Question: I am trying to make a xml activity as shown below in image in graphical layout.
Like in graphical layout shown on left

The spinner i made is taking whole space till the bottom of the activity due to which the button made disappears.
XML File:-
'''
<?xml version="1.0" encoding="utf-8"?>
<RelativeLayout xmlns:android="http://schemas.android.com/apk/res/android"
android:layout_width="match_parent"
android:paddingBottom="2dp"
android:paddingLeft="12dp"
android:paddingRight="12dp"
android:paddingTop="2dp"
android:background="#FFFFFF"
android:layout_height="match_parent" >
<TextView
android:id="@+id/select_project_chart"
android:layout_width="match_parent"
android:layout_height="wrap_content"
android:layout_alignParentLeft="true"
android:layout_alignParentTop="true"
android:layout_marginTop="18dp"
android:ems="10"
android:text="Select Project To Rename"
android:inputType="text"
android:textAppearance="?android:attr/textAppearance"
android:textColor="@android:color/black" />
<Spinner
android:id="@+id/spinner_for_rename"
android:layout_width="match_parent"
android:layout_height="wrap_content"
android:layout_below="@+id/select_project_chart"
android:layout_centerHorizontal="true"
android:layout_marginTop="103dp"
android:animateLayoutChanges="true"
android:prompt="@string/select_a_project"
android:spinnerMode="dropdown" />
<EditText
android:id="@+id/new_name"
android:layout_width="match_parent"
android:layout_height="wrap_content"
android:layout_alignLeft="@+id/select_project_chart"
android:layout_below="@+id/select_project_chart"
android:layout_marginTop="32dp"
android:ems="10"
android:hint="New Name"
android:textAppearance="?android:attr/textAppearanceMedium"
android:theme="@style/EditTextsumeet" />
<Button
android:id="@+id/rename_pro"
android:layout_width="match_parent"
android:layout_height="wrap_content"
android:layout_alignLeft="@+id/spinner_for_rename"
android:layout_below="@+id/spinner_for_rename"
android:layout_marginTop="98dp"
android:background="@drawable/mybutton"
android:gravity="center"
android:paddingBottom="2dp"
android:paddingLeft="12dp"
android:paddingRight="12dp"
android:paddingTop="2dp"
android:text="Rename"
android:textAppearance="?android:attr/textAppearanceMedium" />
</RelativeLayout>
'''
If i try to move button or the spinner it gives class cast exception error saying button cant be cast to spinner.
How to solve this ?
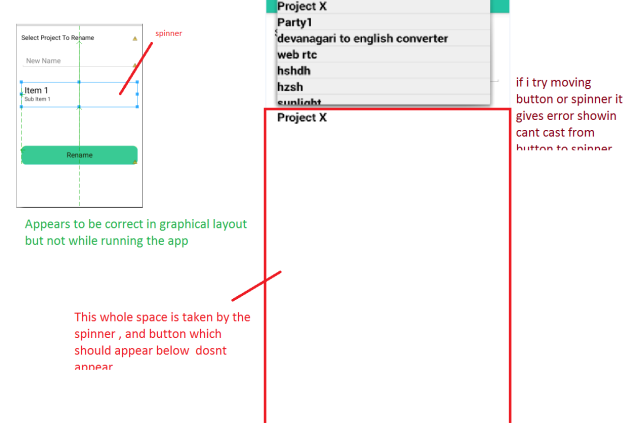
Answer: As your code tells that you had given 'android:layout_height="wrap_content"' wrap_content will occupy space based on the drop down list item layout size...
So, for your drop down list item give specific height interms of "dp" like 'android:layout_height="65dp"' and 'android:margin="3dp"'. It will solve your problem....
This solution for one screen size only. If you want to adjust the height and margin according to display, you have to implement multiple screen support for your app.
Use this for spinner Drop down item layout :
'''
<LinearLayout xmlns:android="http://schemas.android.com/apk/res/android"
android:layout_width="match_parent"
android:layout_height="wrap_content"
android:orientation="horizontal">
<TextView android:id="@+id/lbl_person_name"
android:layout_width="wrap_content"
android:layout_height="wrap_content"
android:margin="5dp"
android:layout_gravity="center_vertical"
android:text="TextView" />
</LinearLayout>
'''